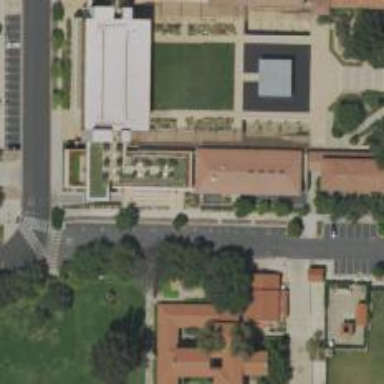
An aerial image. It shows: College building.